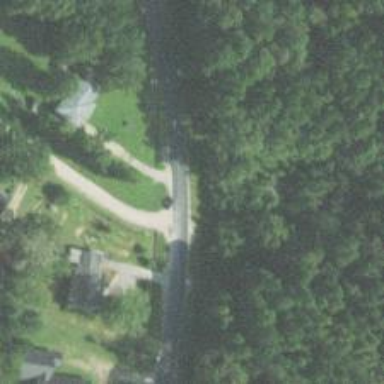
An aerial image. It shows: Tertiary road.